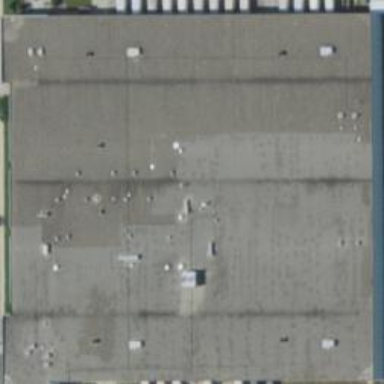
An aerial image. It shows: Warehouse building.